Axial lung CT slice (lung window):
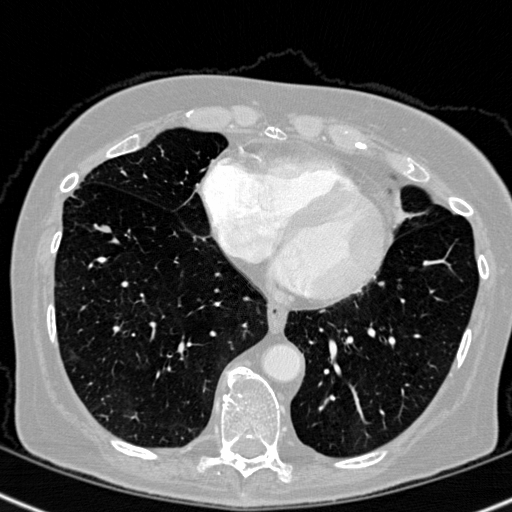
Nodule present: no